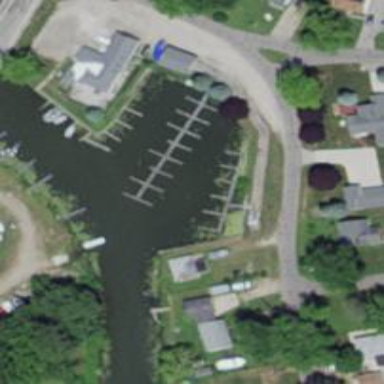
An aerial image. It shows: Dock located along the waterway.